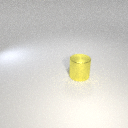
large yellow metal cylinder